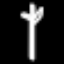
Label: fork